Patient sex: M
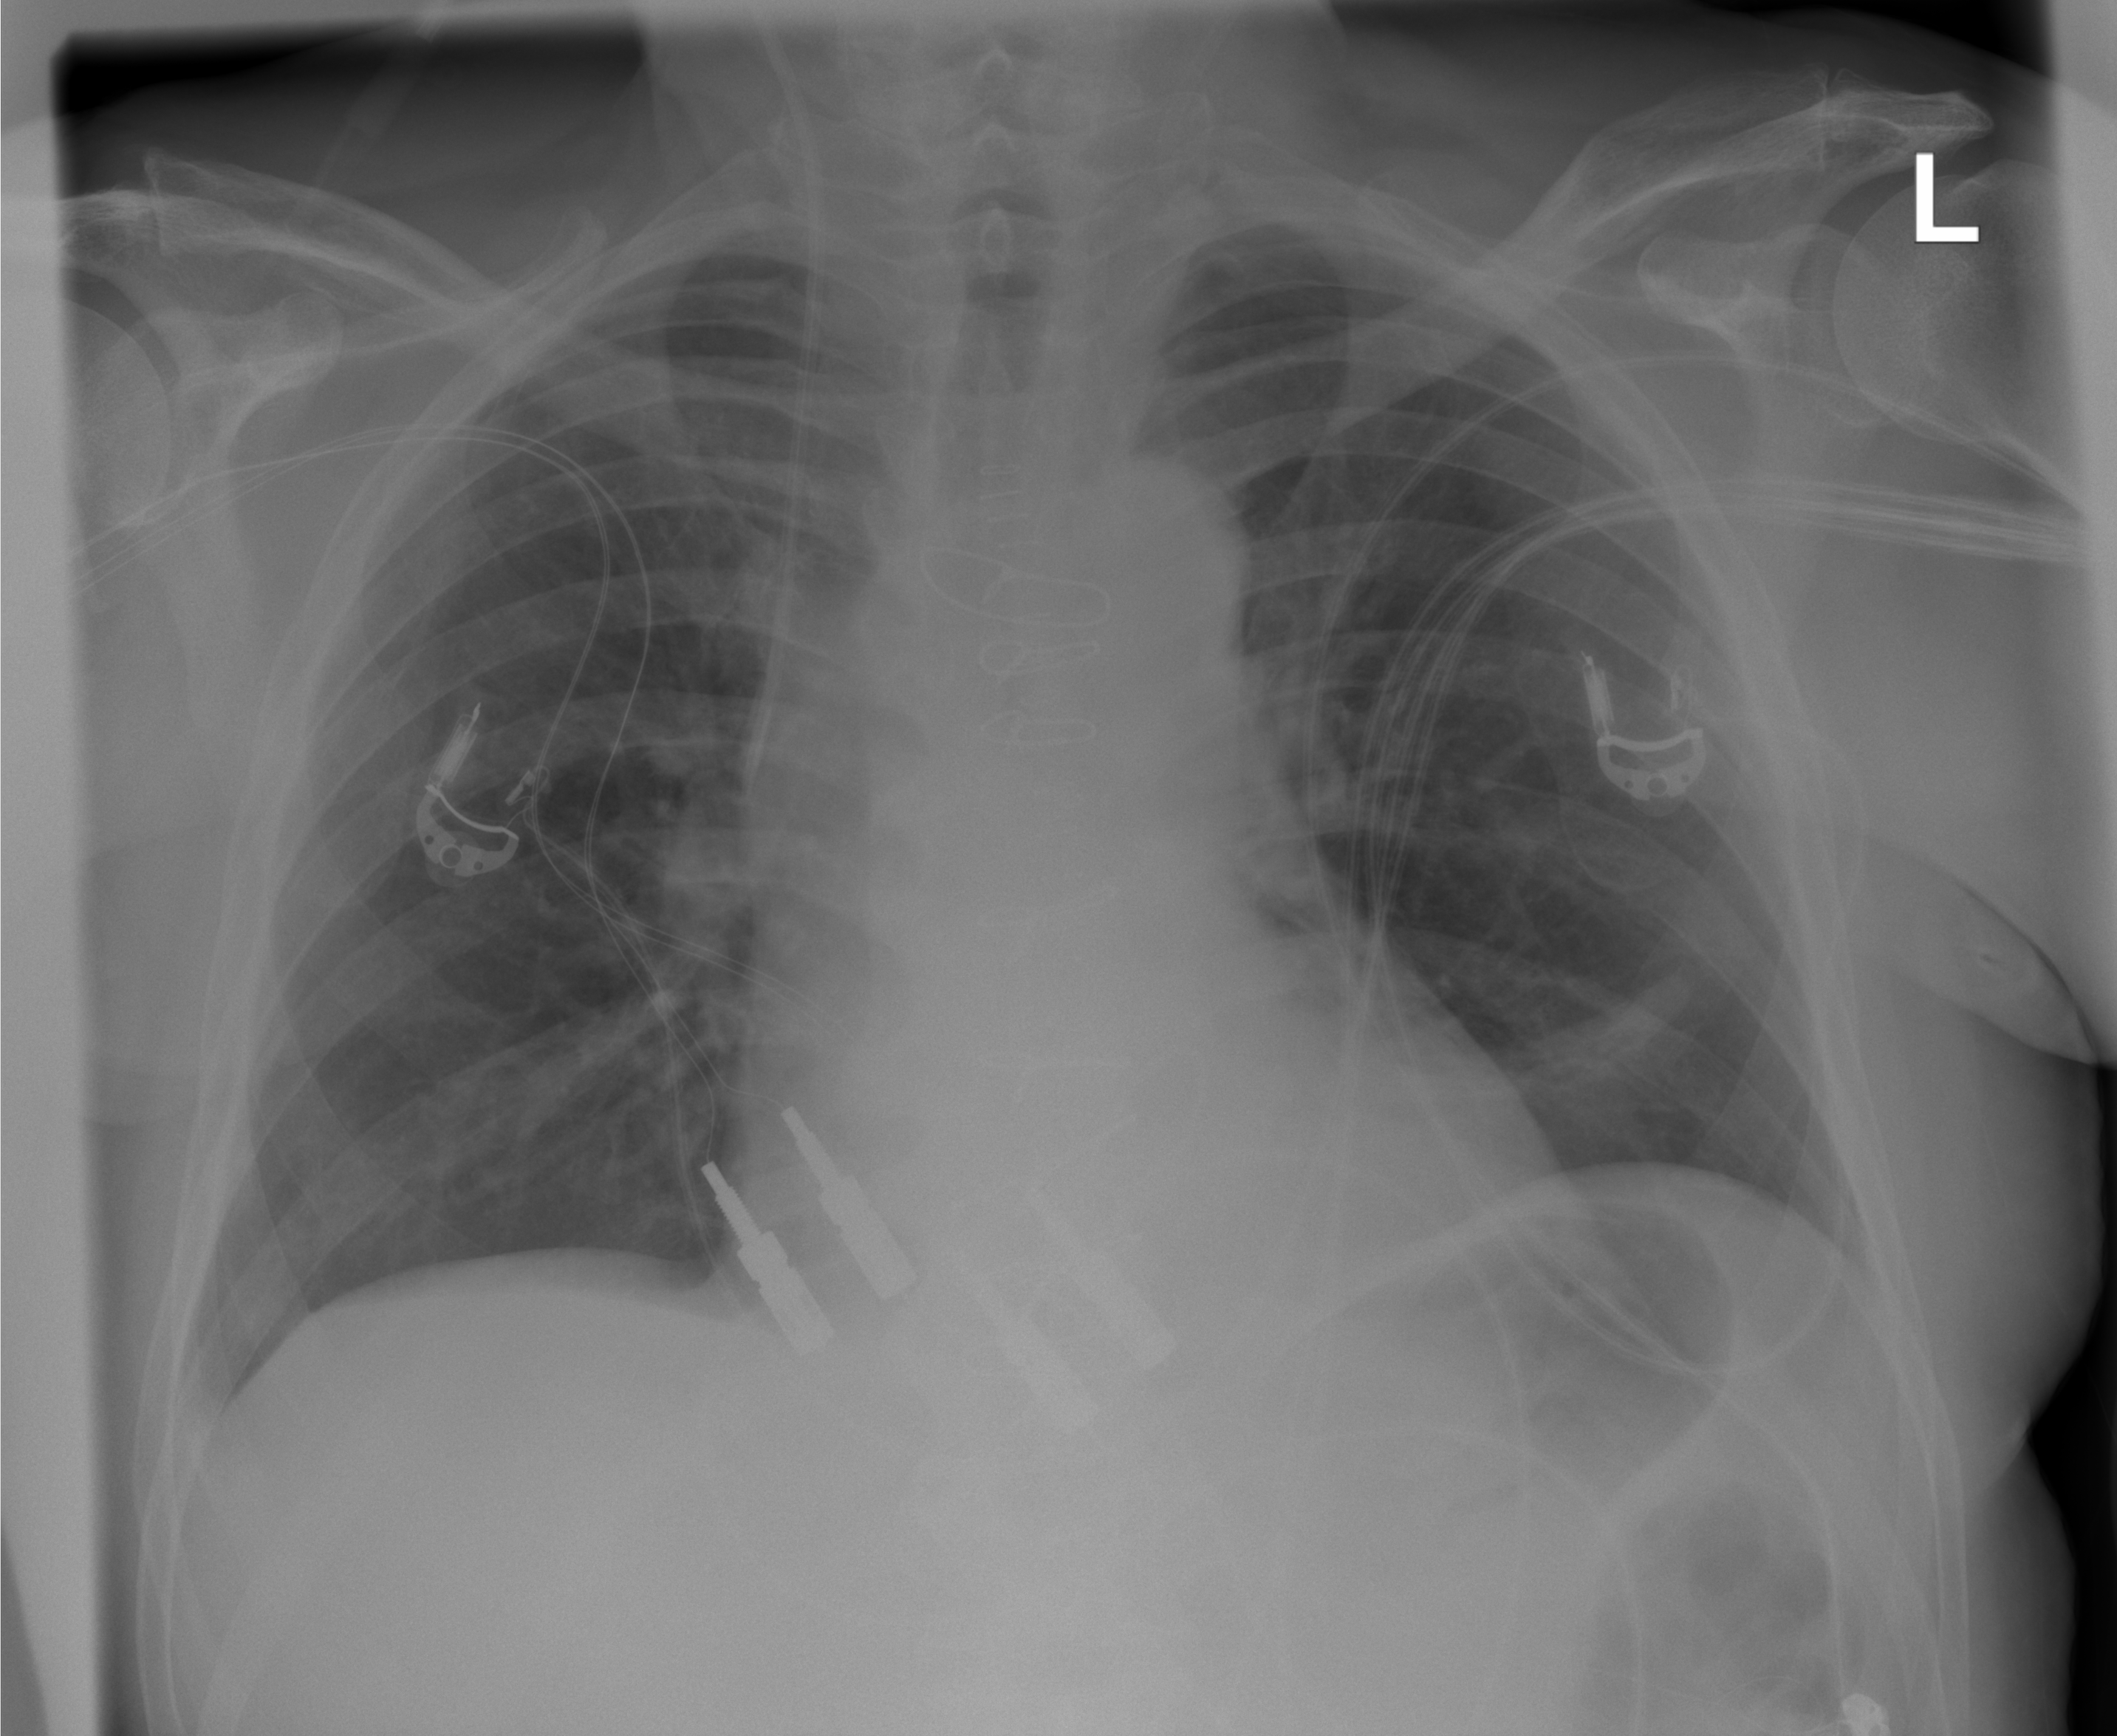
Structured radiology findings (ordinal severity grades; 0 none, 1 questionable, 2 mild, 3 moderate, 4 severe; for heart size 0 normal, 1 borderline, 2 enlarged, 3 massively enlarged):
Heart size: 0
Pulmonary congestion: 0
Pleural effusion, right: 0
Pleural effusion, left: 0
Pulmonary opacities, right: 0
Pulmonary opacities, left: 0
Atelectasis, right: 2
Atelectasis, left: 2